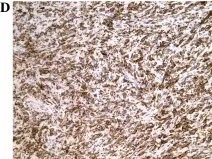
Pathological examination showing pleomorphic rhabdomyosarcoma. CD56.
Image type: pathology (immunostaining)